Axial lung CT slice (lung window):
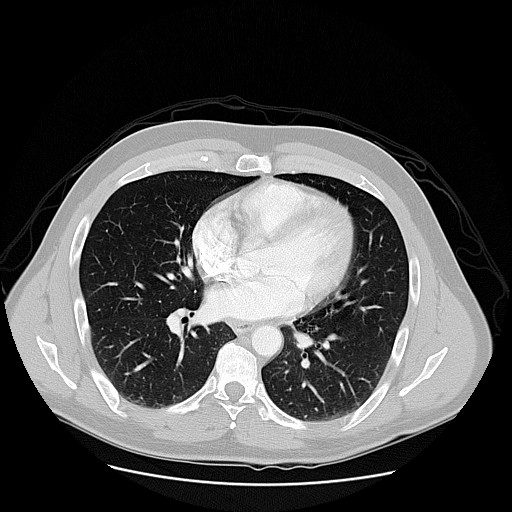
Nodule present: no